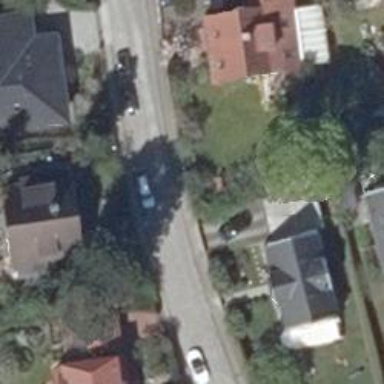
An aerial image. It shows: Residential road.